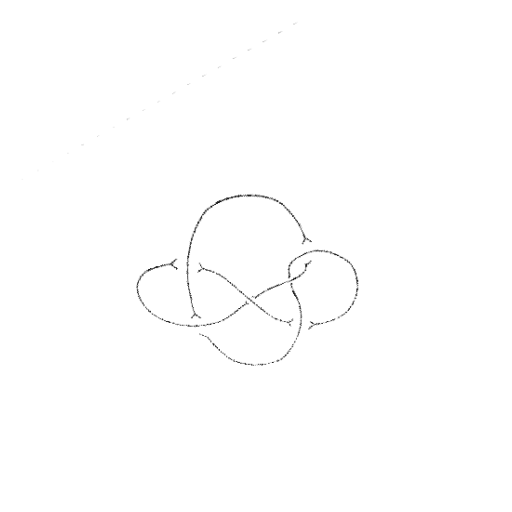
Crossing number: 6